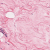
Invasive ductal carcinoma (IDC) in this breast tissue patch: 0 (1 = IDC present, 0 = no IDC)